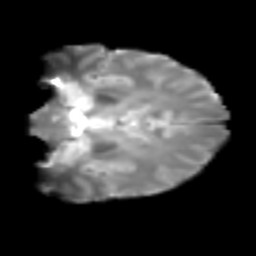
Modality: T2w
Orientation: coronal
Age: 22
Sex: female
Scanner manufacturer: siemens
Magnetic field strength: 3 T
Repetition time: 2.3 s
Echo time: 0.085 s